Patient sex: M
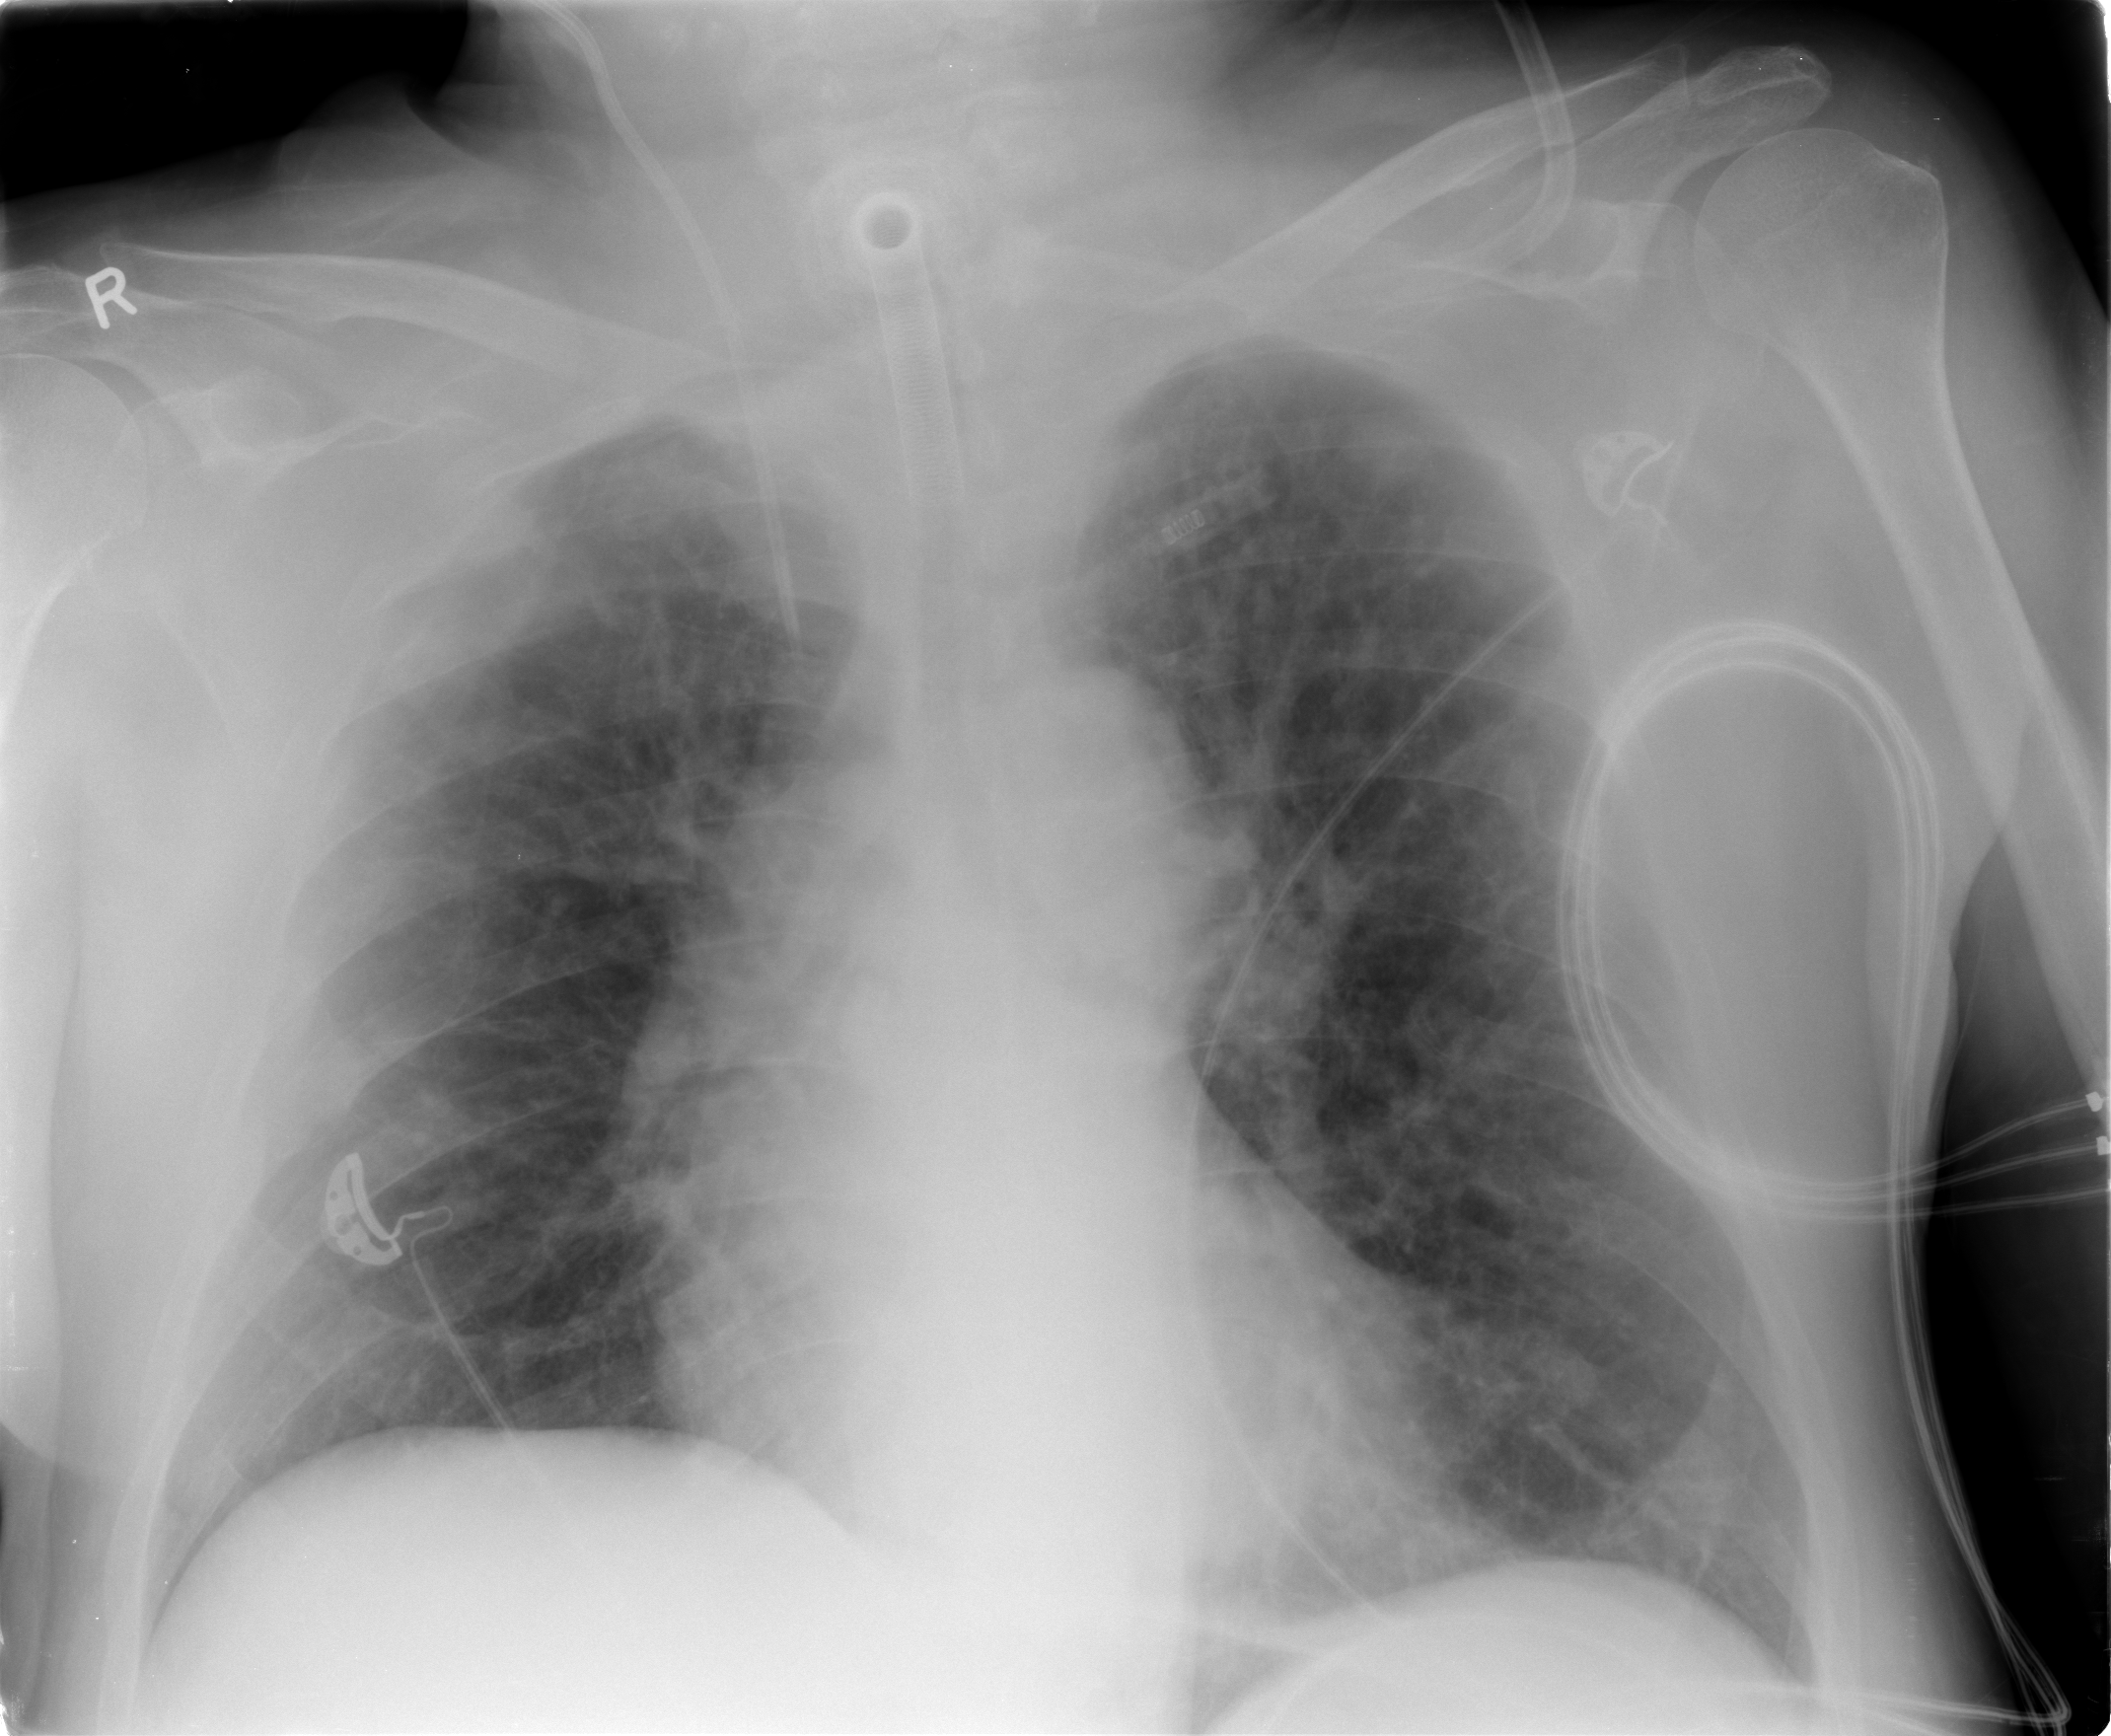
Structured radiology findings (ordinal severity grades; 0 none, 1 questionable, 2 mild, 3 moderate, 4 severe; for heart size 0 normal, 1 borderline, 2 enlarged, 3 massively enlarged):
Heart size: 0
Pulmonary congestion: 3
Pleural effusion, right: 0
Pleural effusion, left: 0
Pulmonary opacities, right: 0
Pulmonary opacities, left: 0
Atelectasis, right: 0
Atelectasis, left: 0